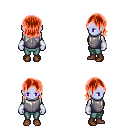
a pixel art fantasy rpg character, female body template, dark elf, purple skin, steel chest armor, teal pants, red long bangs hairstyle, white cloth bracers, brown shoes, four views (front, back, left, right), 2x2 character sprite sheet, small pixel art, hard edges, no anti-aliasing